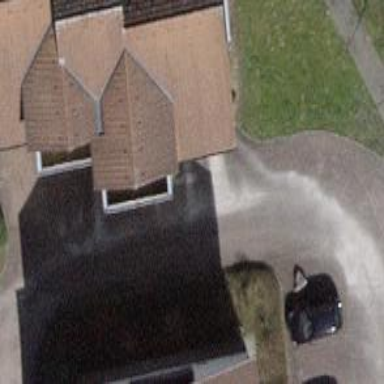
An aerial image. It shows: Driveway made of paving stones.